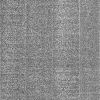
Atmospheric dust classification: dusty